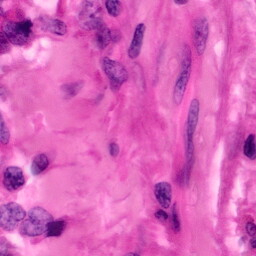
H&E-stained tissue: Pancreatic